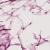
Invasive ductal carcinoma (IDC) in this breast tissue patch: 0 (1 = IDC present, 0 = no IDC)